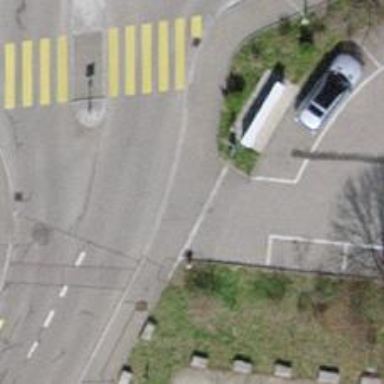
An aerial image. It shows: Sidewalk along the footway.